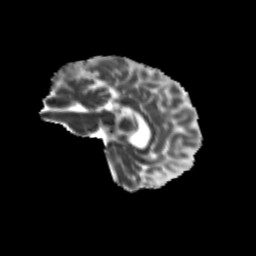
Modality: MD
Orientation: sagittal
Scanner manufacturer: siemens
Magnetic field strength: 3 T
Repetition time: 9.2 s
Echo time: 0.084 s